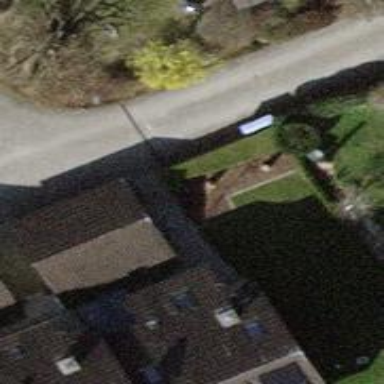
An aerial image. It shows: Group of garages.